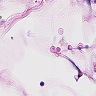
Metastatic tissue present: no